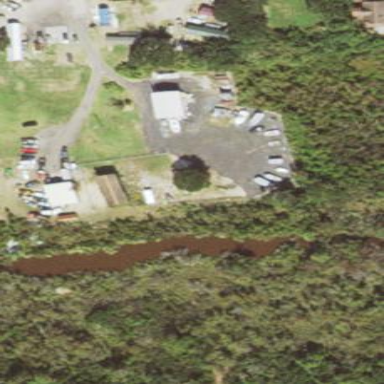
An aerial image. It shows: Boat storage facility.